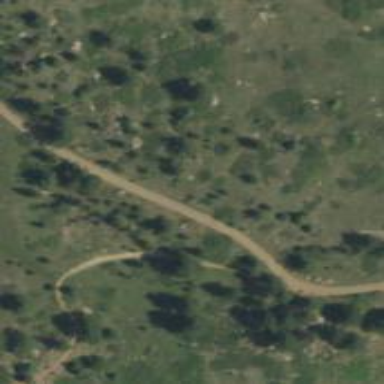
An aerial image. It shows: Path.